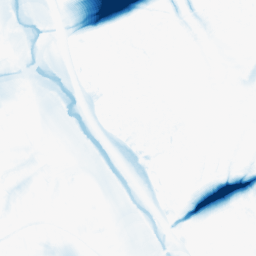
Category: morphological
Decomposition family: morphological_ellipse
Decomposition parameters: operation: closing
width: 50
height: 50
Upsampling method: sinc_hamming
Upsampling parameters: scale: 2
kernel_size: 16
Upsampling scale: 2